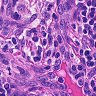
Metastatic tissue present: no